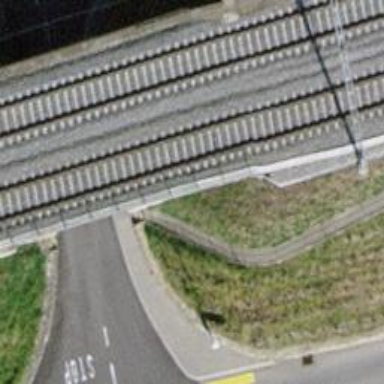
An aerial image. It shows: Road with steps.